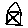
Label: house